Question: This relates to both physical programming as well as Ruby running on a web server. I have an array of RGB leds, which is 5x5 so a total of 25 leds. They are numbered and individually addressable as such:
'''
1 2 3 4 5
6 7 8 9 10
11 12 13 14 15
16 17 18 19 20
21 22 23 24 25
'''
Here is a photo:

As for the hardware (which really isn't important, because it works fine), the system consists of 25 <URL>, and some various cabling and connectors.
The led's are sent commands via serial with a command as such:
'''
@sp.write ["", led, "", "c", color]
'''
Which writes the byte array out to serial using ruby's <URL>, the variables "led" and "color" are substituted with the hex of each, so for example if I wanted to make led number 8 turn red, my output would read:
'''
@sp.write ["","", "", "c", "y"]
'''
So far all of this works wonders, and I'm really happy with what I have, now my question relates pretty much to general mathematics and simple programming, but somehow the implementation goes over my head.
<URL> Mostly I'm interesting in how one could animate patterns using ruby here. I recall certain "processing" animation scripts, just looping over a function using the array as an object and affecting the elements of the array creating interesting animations just due to the mathematics of the output.
Does anyone have any idea on how I could get started with something like that? I'm currently able to affect the LED's one at a time with my script, and I can string them together with 'sleep x' after each command and manually build animations, but how could I make one run indefinitely with some sort of procedural animation?
---
I really didn't describe the bytecode array in its entirety, here are what each part does:
'''
@sp.write ["", led, "", "c", color]
^ ^ ^ ^ ^ ^
a b c d e f
a. start byte (not important, tells serial that it is the start of a command)
b. hex for LED address, ex. '' is led 7
c. length of command (starting at "e")
d. bytes to be read (always 0 in our case)
e. the "fade to color" command
f. the color we want to fade to in rrggbb hex format.
'''
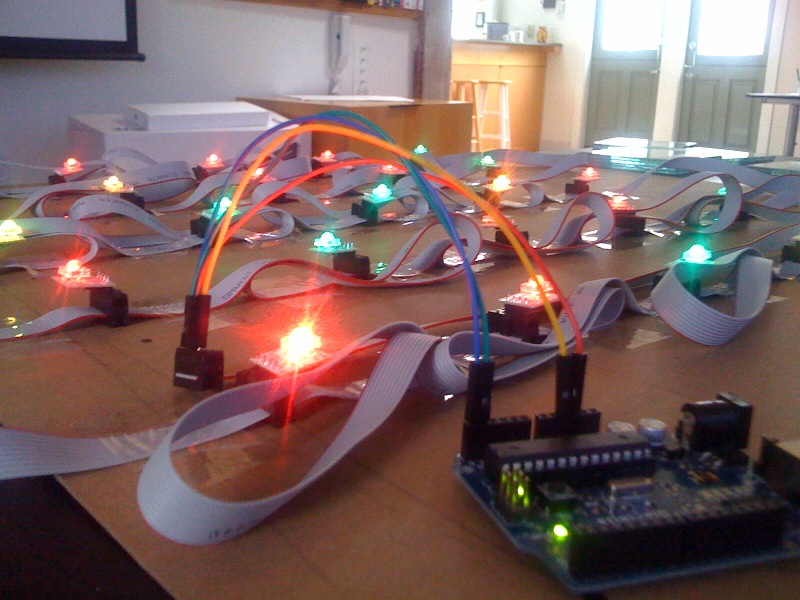
Answer: It should be easy to map your leds to a 2d array
'''
@led = []
led = 1
5.times do |y|
5.times do |x|
@led[x] ||= []
@led[x][y] = led
led +=1
end
end
'''
I'd probably make an LED class that encapsulates the ability to write out colors, so instead of this:
'''
@led[x][y] = led
'''
it becomes
'''
@led[x][y] = Led.new(:id => led)
'''
And then write a method so you can easily do something like this:
'''
@led[1][5].color(255,255,255)
'''
or whatever.